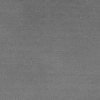
Atmospheric dust classification: dusty